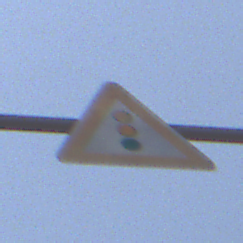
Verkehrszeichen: Lichtzeichenanlage
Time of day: Midday
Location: Outdoor (Nature)
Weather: PartlyCloudy
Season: NotSpecified
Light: Natural